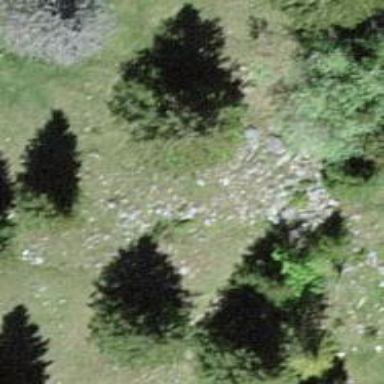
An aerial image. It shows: Needle-leaved tree in its natural environment.